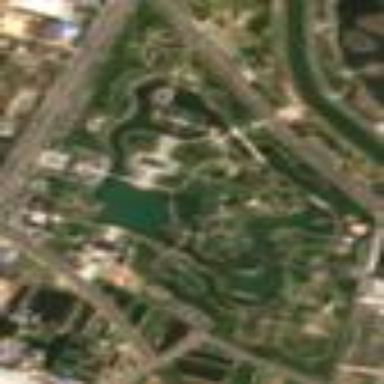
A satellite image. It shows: Park that doubles as theme park for tourism.